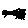
Label: zigzag